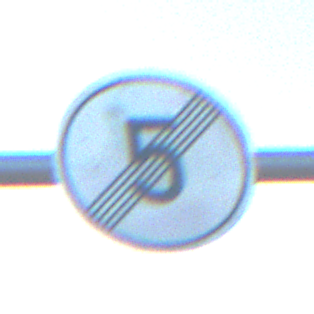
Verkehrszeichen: EndeGeschwindigkeit5
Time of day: MorningAfternoon
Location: Outdoor (RoadRail)
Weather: Clear
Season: NotSpecified
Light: Natural